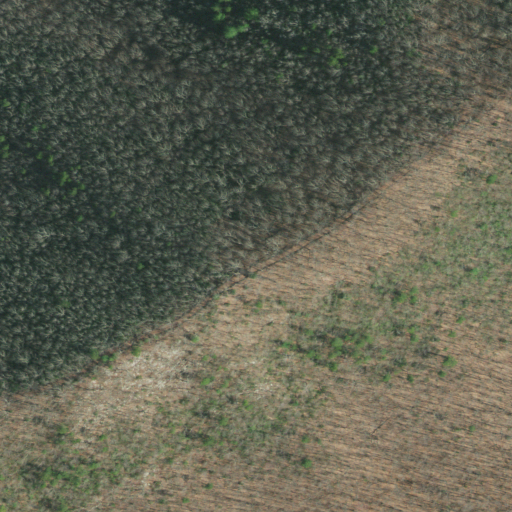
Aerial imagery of mountain in Tennessee named Dry Run Mountain containing deciduous forest and mixed forest